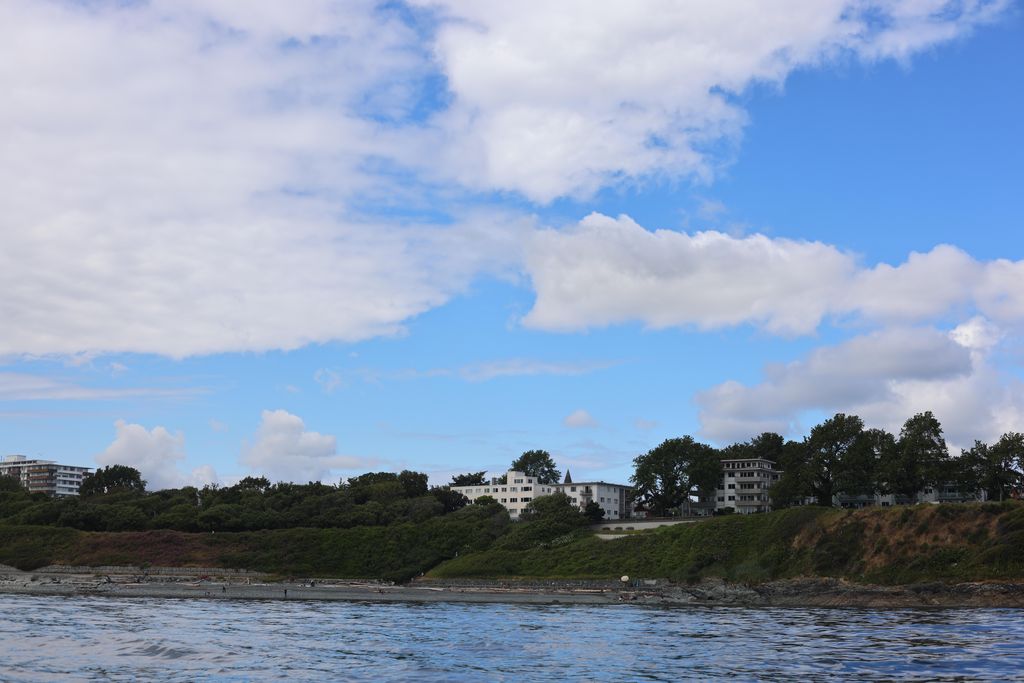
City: victoria